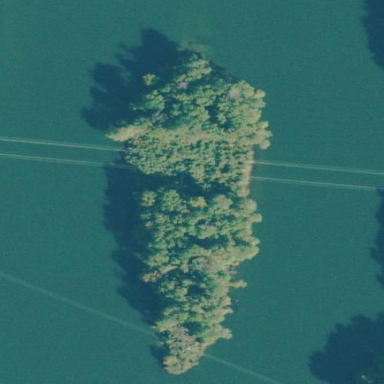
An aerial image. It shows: Image showing island.